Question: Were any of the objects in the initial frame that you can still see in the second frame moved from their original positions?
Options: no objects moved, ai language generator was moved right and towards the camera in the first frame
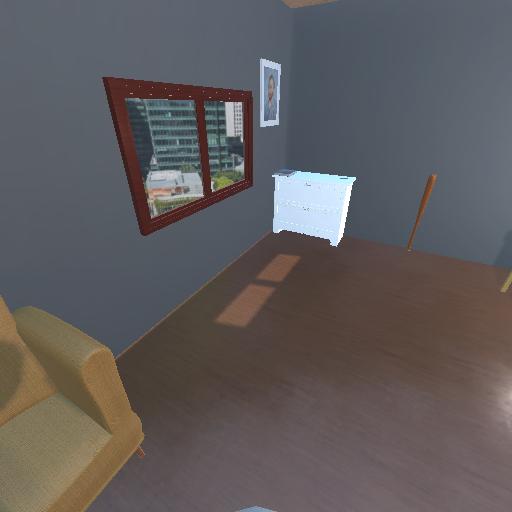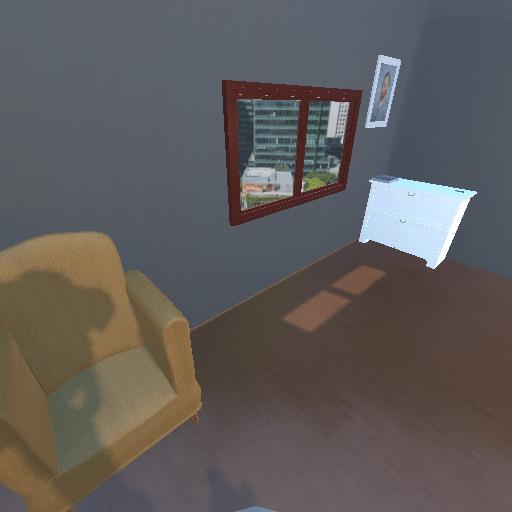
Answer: no objects moved